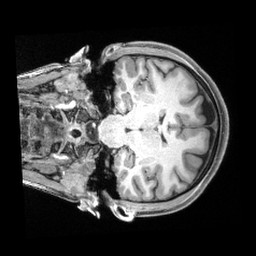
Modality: T1w
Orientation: coronal
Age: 19
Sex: female
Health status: healthy
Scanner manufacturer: siemens
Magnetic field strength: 3 T
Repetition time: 2.4 s
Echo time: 0.00194 s